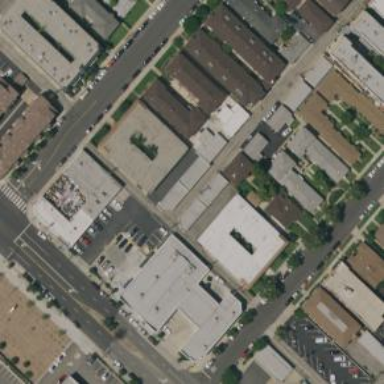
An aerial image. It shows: Alleyway designated as service road.